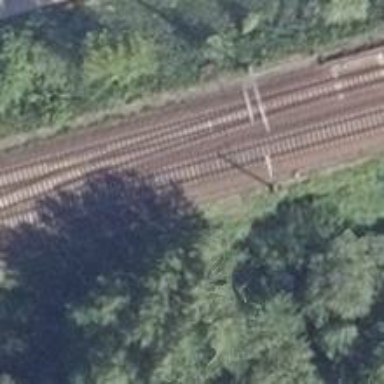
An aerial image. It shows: Railway with electrified contact lines.